Aerial crown-view tile of a tropical tree (Barro Colorado Island, Panama), acquired 20241014:
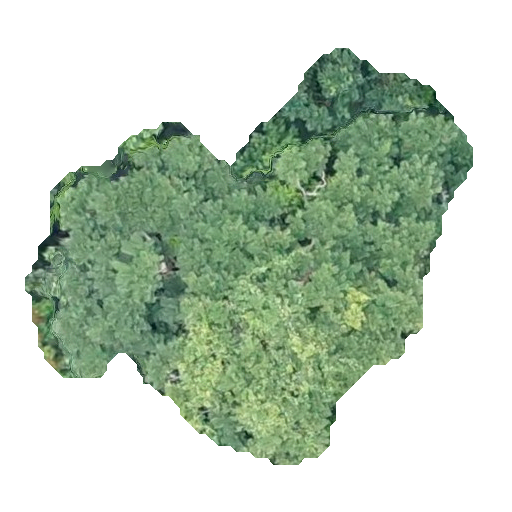
Species: Jacaranda copaia
GBIF accepted scientific name: Jacaranda copaia
Crown area: 174.358 m²